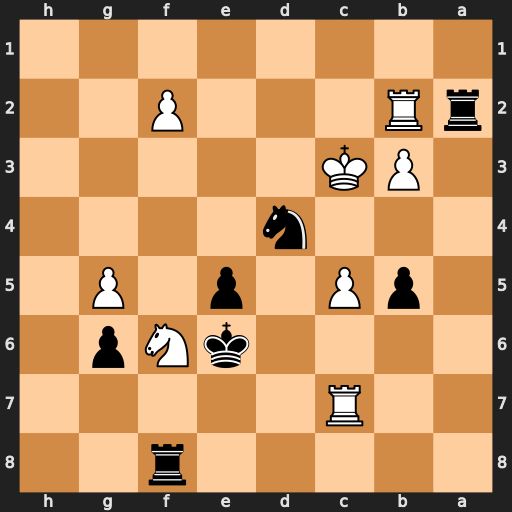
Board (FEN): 5r2/2R5/4kNp1/1pP1p1P1/3n4/1PK5/rR3P2/8
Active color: b
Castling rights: -
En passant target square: -
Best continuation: b4+ Kc4 Rxb2